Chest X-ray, PA view. Patient: 26 years old, sex M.
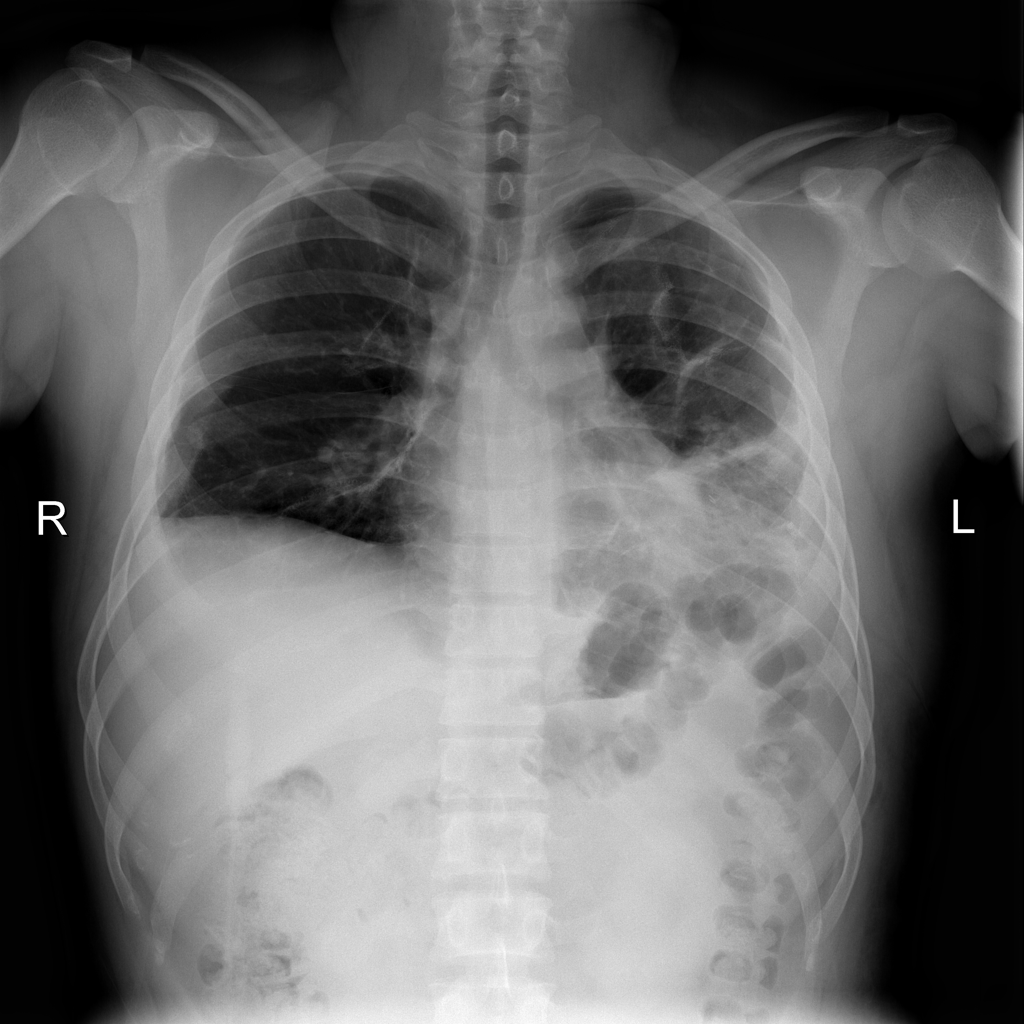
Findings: Pneumothorax